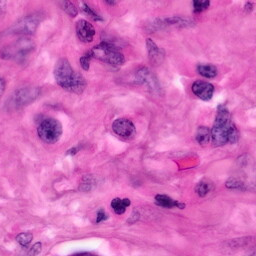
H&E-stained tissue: Pancreatic